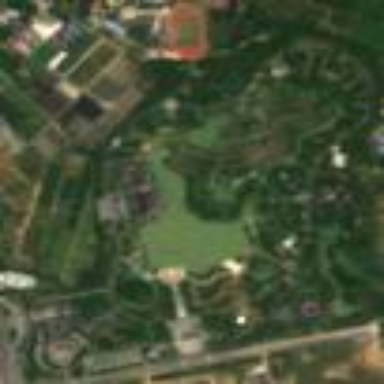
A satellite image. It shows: Park that is theme park.